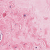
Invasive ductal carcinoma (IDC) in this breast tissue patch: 0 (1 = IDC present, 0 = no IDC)